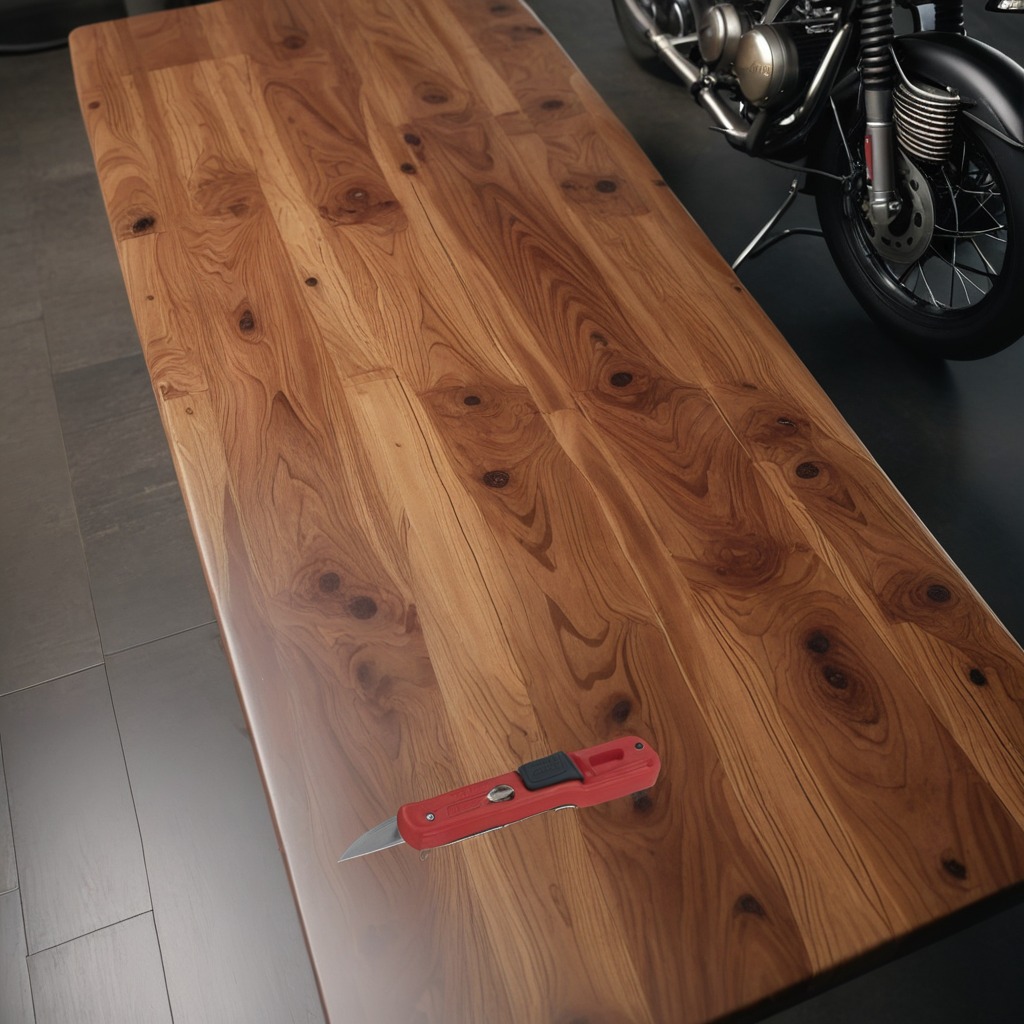
A utility knife is lying on the oil-spilled wooden table in a vintage motorcycle garage.